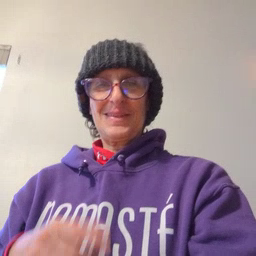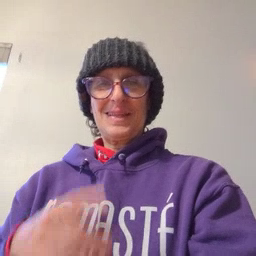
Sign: thankyou